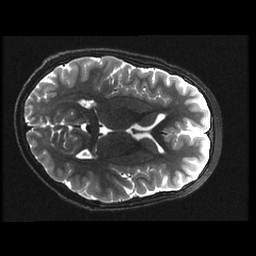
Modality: T2w
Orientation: axial
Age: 14
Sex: male
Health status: ill
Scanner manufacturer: ge
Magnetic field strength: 3 T
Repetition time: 7.5 s
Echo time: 0.1015 s